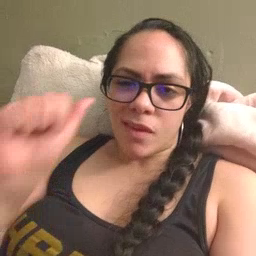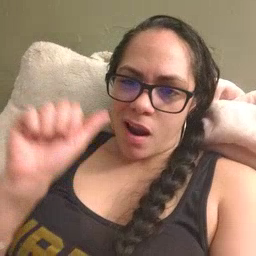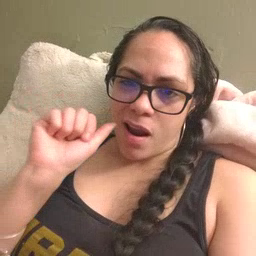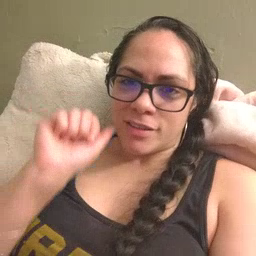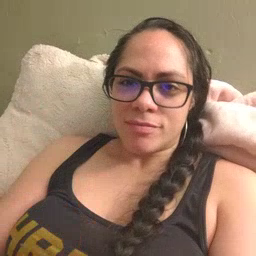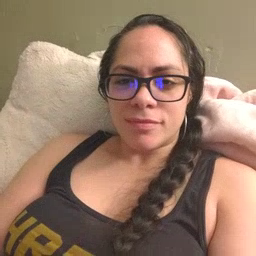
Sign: aunt